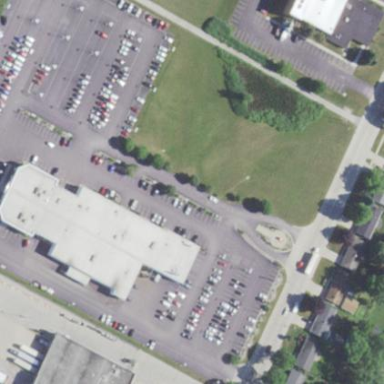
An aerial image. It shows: Car shop building.